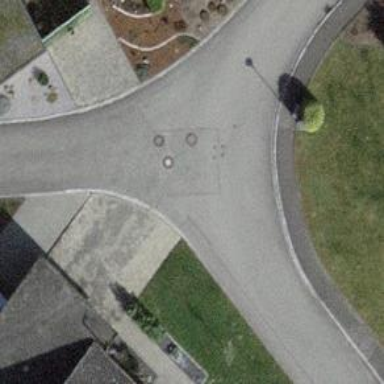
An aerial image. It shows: Asphalt road in residential area.